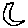
Label: moon